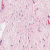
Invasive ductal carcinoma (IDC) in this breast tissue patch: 0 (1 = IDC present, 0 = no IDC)